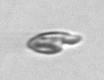
Label: Katodinium_or_Torodinium